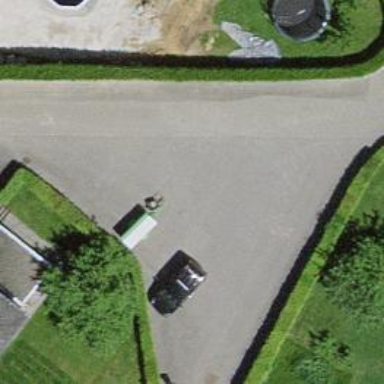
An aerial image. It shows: Hedge acting as barrier.